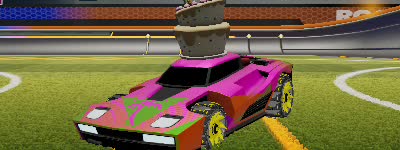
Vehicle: breakout